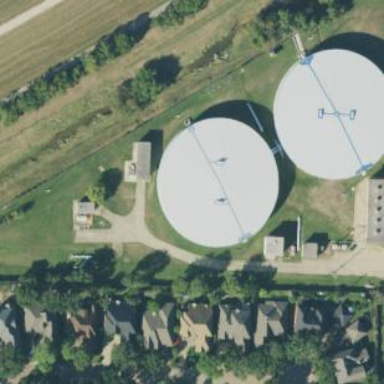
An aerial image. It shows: Water storage tank building. The building houses water storage tank.